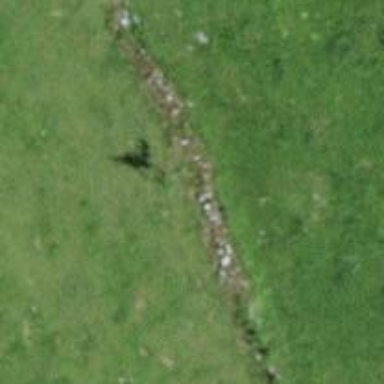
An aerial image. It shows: Dry stone wall barrier.